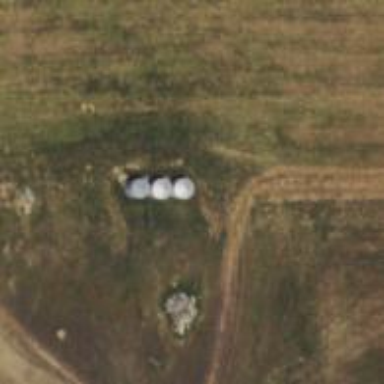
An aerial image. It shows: Silo.